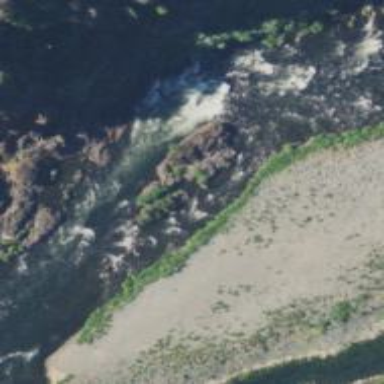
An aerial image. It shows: Rapids in the waterway.